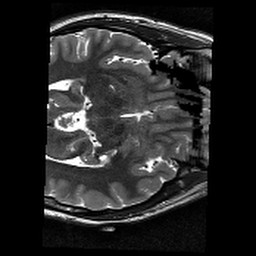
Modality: T2w
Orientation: axial